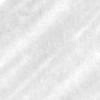
Label: change